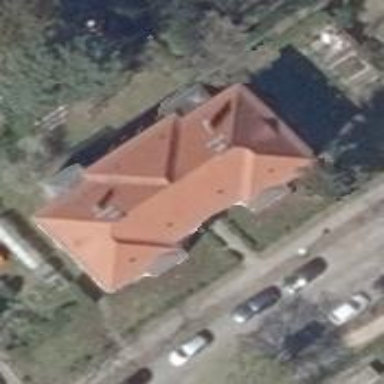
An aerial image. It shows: Historic building with apartments. It has hipped roof made of red roof tiles.